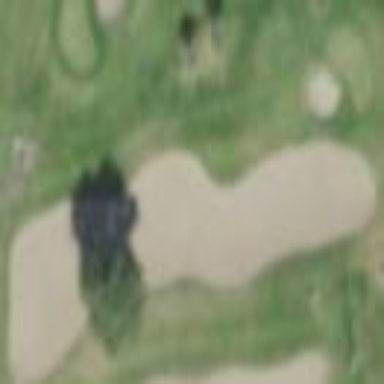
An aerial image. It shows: Golf bunker filled with natural sand.